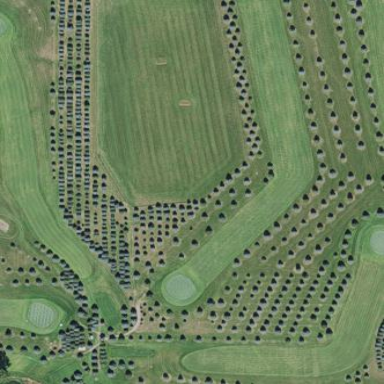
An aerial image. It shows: Golf course.